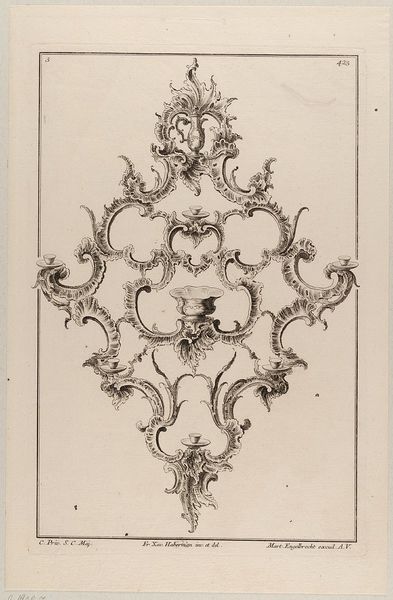
Titel: Konsole für Porzellan
Künstler: Franz Xaver Habermann
Standort: Hamburg
Institution: Museum für Kunst und Gewerbe Hamburg
Schlagwörter: rokoko, kanne, grafik, graphik, fotografie, photographie, druckgraphik, druckgrafik, radierung, kunstgewerbe, kerzenhalter, konsole, kunsthandwerk, kandelaber, rocaille, style, reproduktionen, industriedesign, druckerzeugnisse, muschelwerk, ornamentstich, vorlageblätter